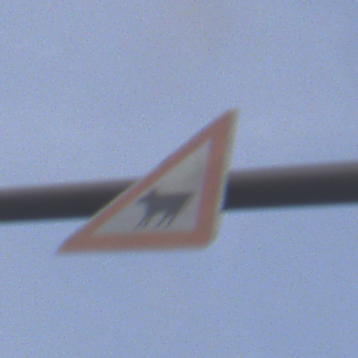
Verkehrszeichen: ViehtriebRechts
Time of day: SunriseSunset
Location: Outdoor (Urban)
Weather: PartlyCloudy
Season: NotSpecified
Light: Natural